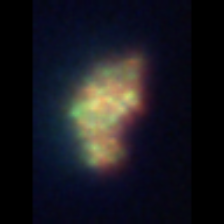
Taxon: Unknown_detritus
Group: Unknown